Interaction volume radius: 5 \u00c5
Interaction volume height: 10 \u00c5
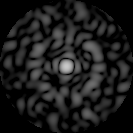
Disorder parameter: 0.7911